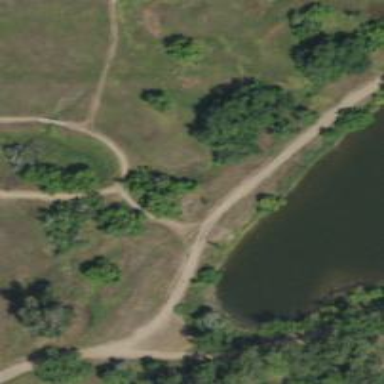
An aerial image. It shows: Path with embankment.